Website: lowes
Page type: cart
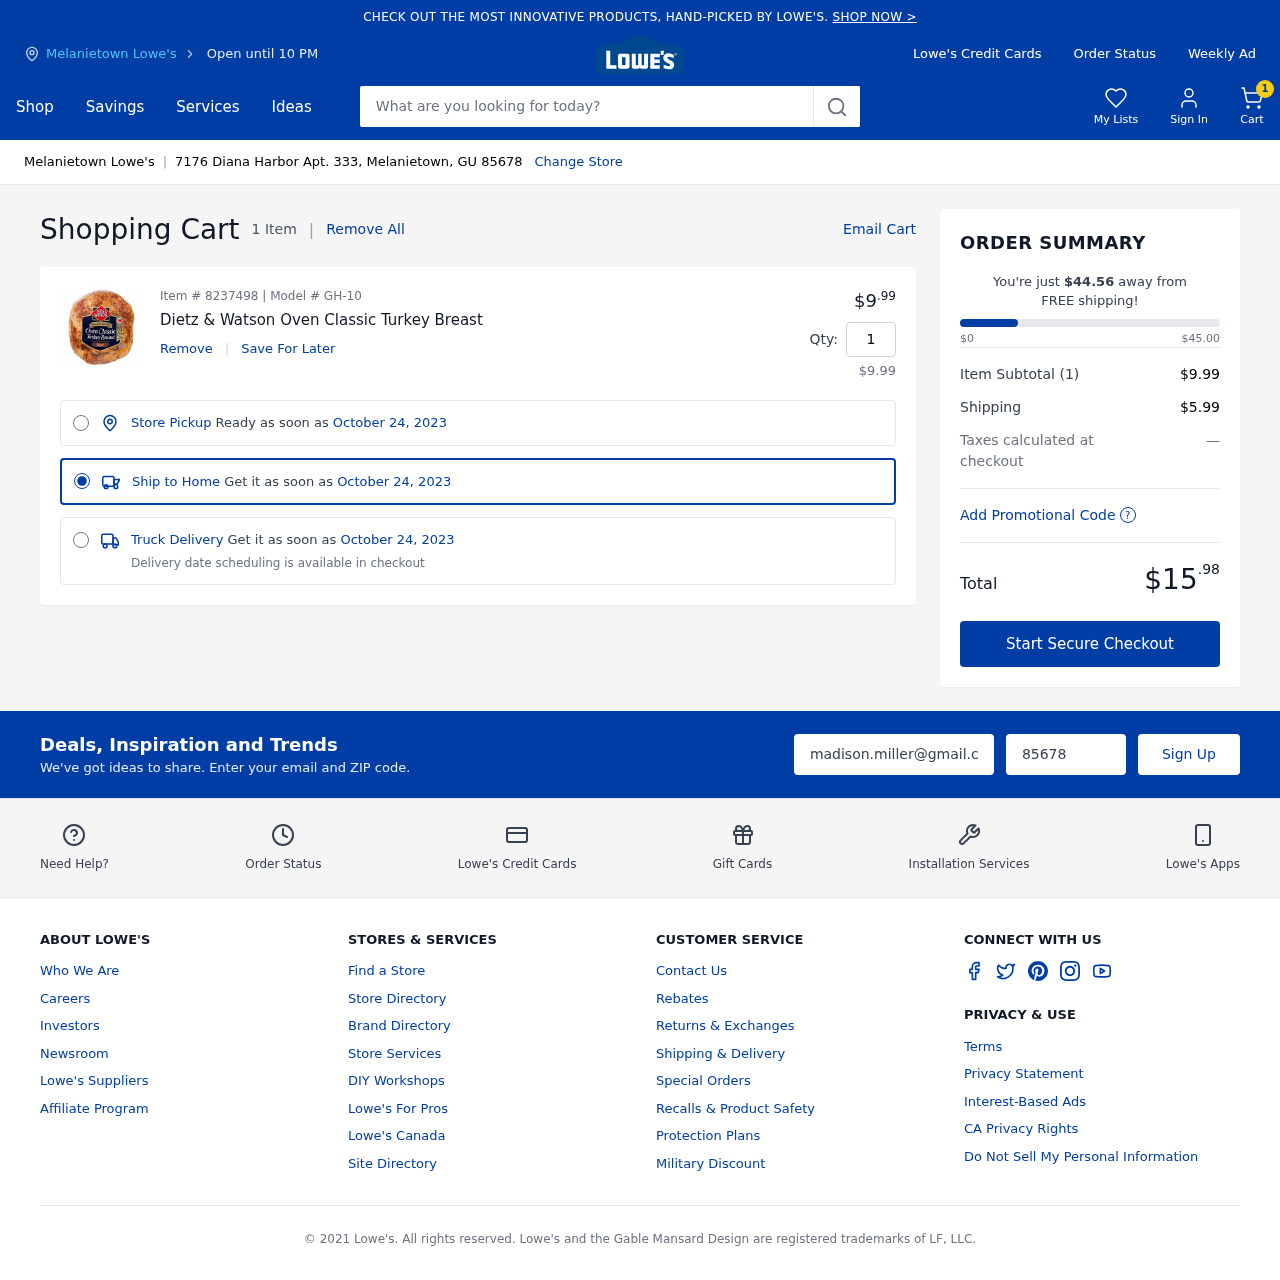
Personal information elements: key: PII_CITY
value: Melanietown Lowe's
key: PII_EMAIL
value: madison.miller@gmail.com
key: PII_POSTCODE
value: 85678
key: PII_STREET
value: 7176 Diana Harbor Apt. 333
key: PII_CITY_STATE_ZIP
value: Melanietown, GU 85678
Product elements: key: PRODUCT1_NAME
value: Dietz & Watson Oven Classic Turkey Breast
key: PRODUCT1_PRICE
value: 9.99
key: PRODUCT1_QUANTITY
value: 1
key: PRODUCT1_SUBTOTAL
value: $9.99
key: PRODUCT_ITEM_NUMBER
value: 8237498
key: PRODUCT_MODEL_NUMBER
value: GH-10
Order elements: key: ORDER_NUM_ITEMS
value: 1
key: ORDER_NUM_ITEMS
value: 1 Item
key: ORDER_DELIVERY_DATE
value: October 24, 2023
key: ORDER_SUBTOTAL
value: $9.99
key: ORDER_SHIPPING_COST
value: $5.99
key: ORDER_TOTAL
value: $15.98
Search elements: key: HEADER_SEARCH
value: What are you looking for today?